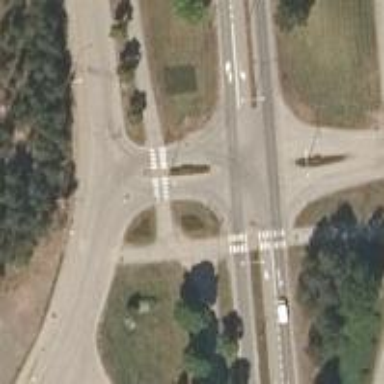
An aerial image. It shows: Asphalt cycleway with uncontrolled zebra crossing. There is crossing island as well.